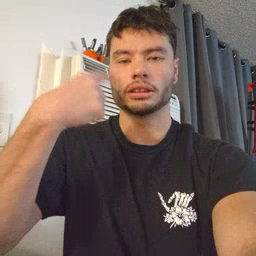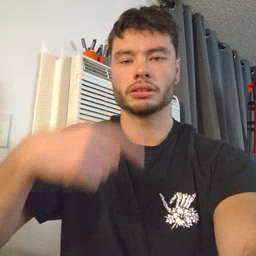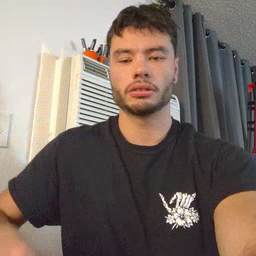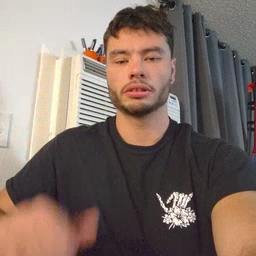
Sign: face